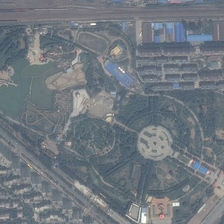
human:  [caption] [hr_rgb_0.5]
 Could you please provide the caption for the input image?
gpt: some buildings are near a large park with many green trees .

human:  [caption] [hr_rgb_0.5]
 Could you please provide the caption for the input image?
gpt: this is a placeos aerial view .

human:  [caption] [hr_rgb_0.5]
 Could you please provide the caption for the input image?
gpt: some buildings are near a large park with many green trees .

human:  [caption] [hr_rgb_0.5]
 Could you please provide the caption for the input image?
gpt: the trees are green, the buildings are colorful and the road is black .

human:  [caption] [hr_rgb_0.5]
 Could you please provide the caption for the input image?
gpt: this is a placeos aerial view .